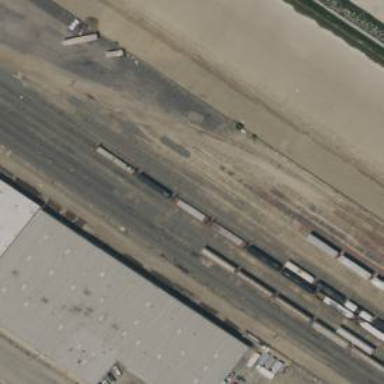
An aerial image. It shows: Abandoned railway yard.